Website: home-depot
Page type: payment
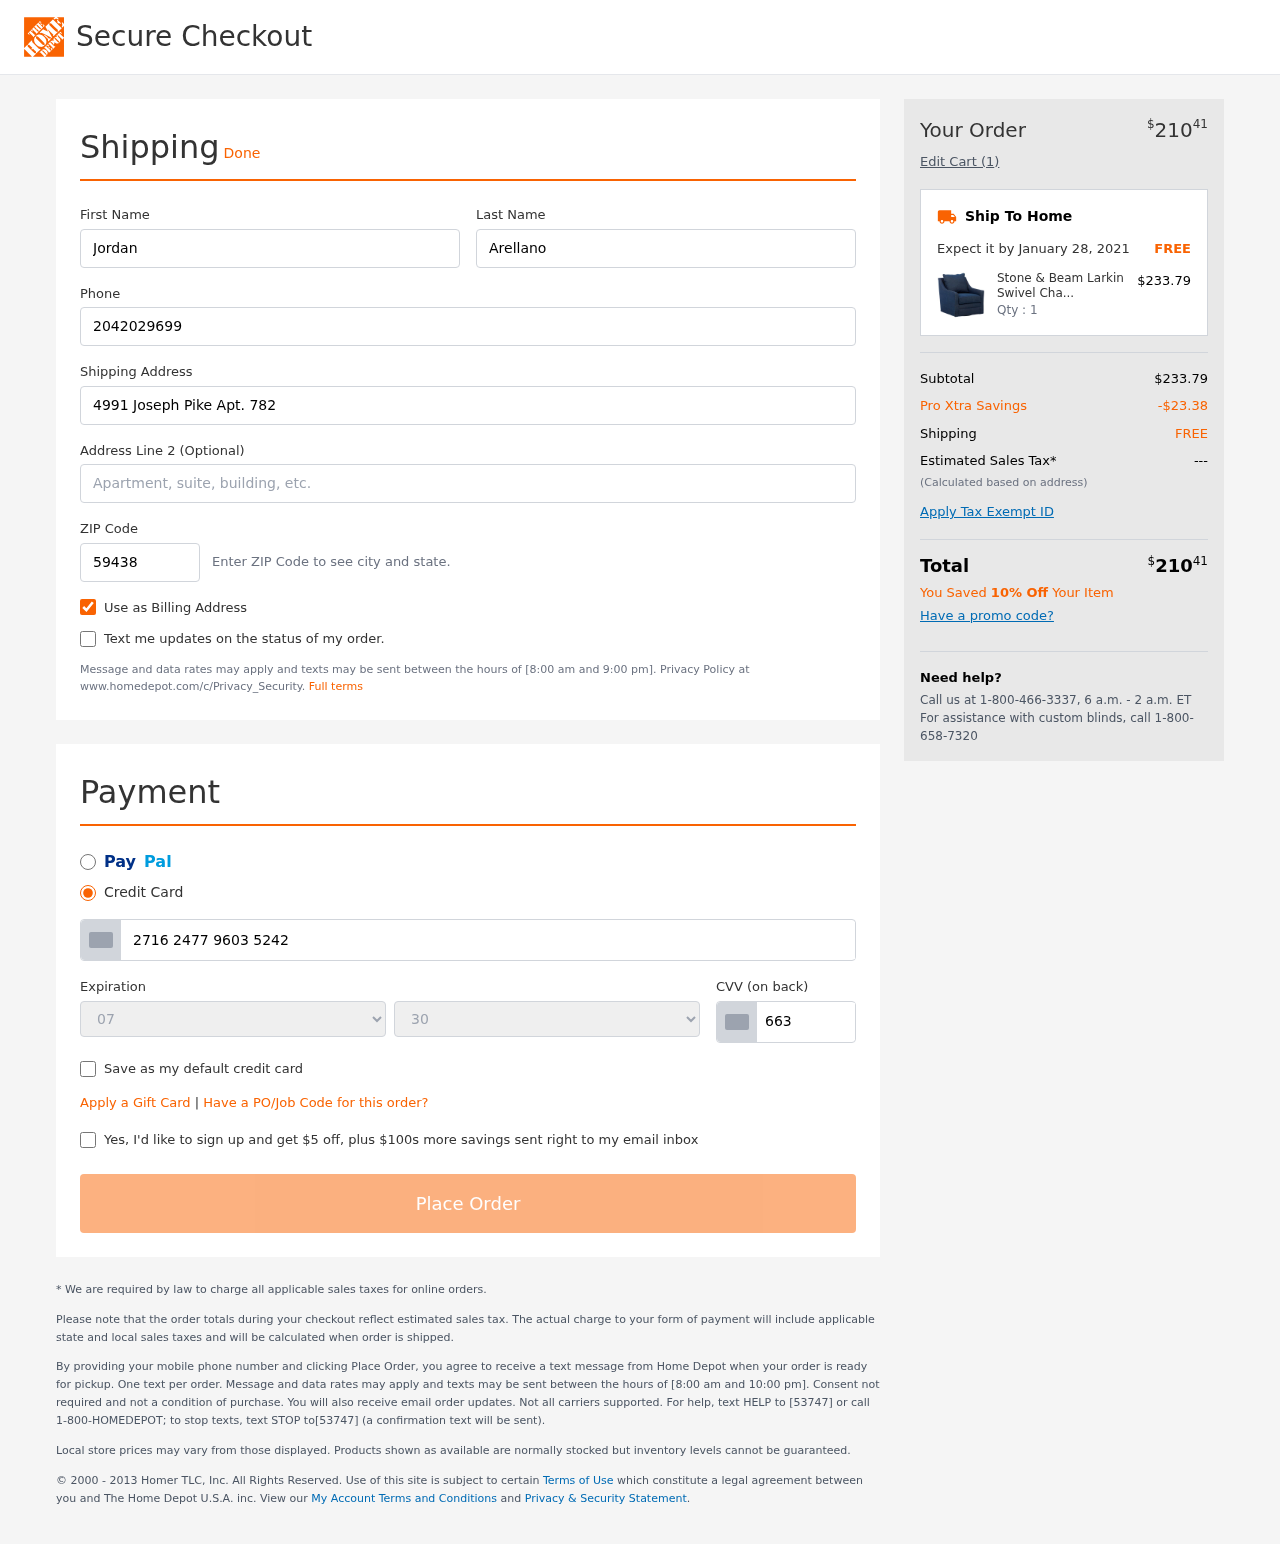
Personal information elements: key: PII_CARD_CVV
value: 663
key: PII_CARD_EXPIRY_MONTH
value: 07
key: PII_CARD_EXPIRY_YEAR
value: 30
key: PII_CARD_NUMBER
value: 2716 2477 9603 5242
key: PII_FIRSTNAME
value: Jordan
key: PII_LASTNAME
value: Arellano
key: PII_PHONE
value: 2042029699
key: PII_POSTCODE
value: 59438
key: PII_STREET
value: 4991 Joseph Pike Apt. 782
Product elements: key: PRODUCT1_NAME
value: Stone & Beam Larkin Swivel Chair
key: PRODUCT1_PRICE
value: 233.79
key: PRODUCT1_QUANTITY
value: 1
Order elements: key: ORDER_TOTAL
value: $21041
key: ORDER_NUM_ITEMS
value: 1
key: ORDER_DELIVERY_DATE
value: January 28, 2021
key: ORDER_SUBTOTAL
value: $233.79
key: ORDER_DISCOUNT
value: -$23.38
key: ORDER_SHIPPING_COST
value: FREE